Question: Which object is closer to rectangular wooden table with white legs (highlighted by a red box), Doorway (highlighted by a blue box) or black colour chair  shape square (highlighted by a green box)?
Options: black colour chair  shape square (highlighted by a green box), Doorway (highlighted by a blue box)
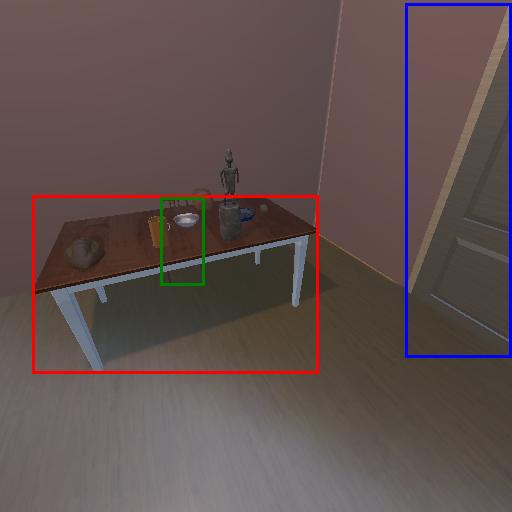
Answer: black colour chair  shape square (highlighted by a green box)